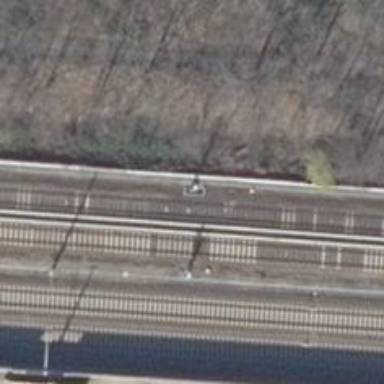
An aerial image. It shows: Railway signal.